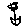
Label: flower